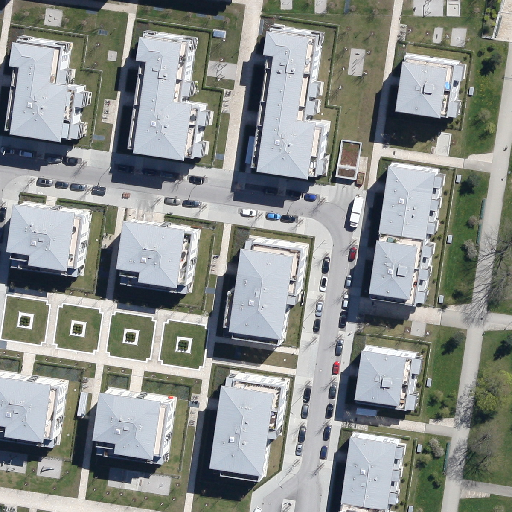
Referring expression: light-duty vehicle